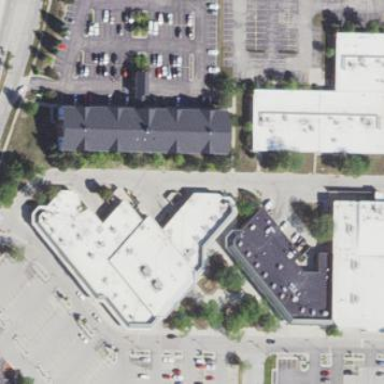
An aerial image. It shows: Retail building.